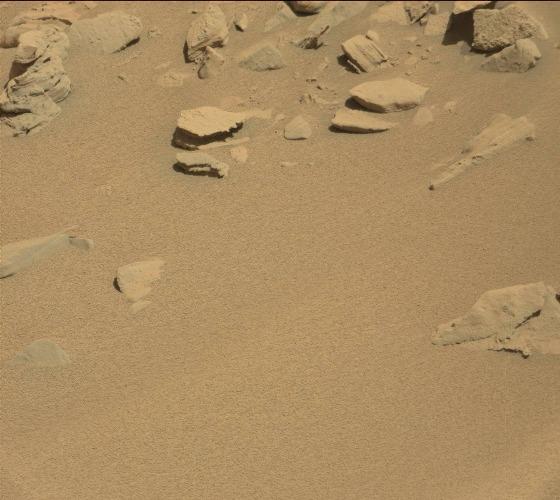
Terrain classes present: Bedrock, Gravel / Sand / Soil, Rock, Shadow